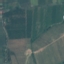
Label: PermanentCrop